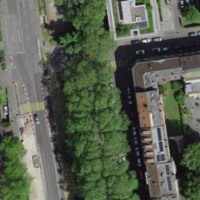
EUNIS habitat code: 53
Species observed at this site:
Grus grus